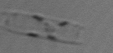
Label: Cerataulina_pelagica